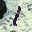
Label: 1